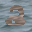
Label: 2